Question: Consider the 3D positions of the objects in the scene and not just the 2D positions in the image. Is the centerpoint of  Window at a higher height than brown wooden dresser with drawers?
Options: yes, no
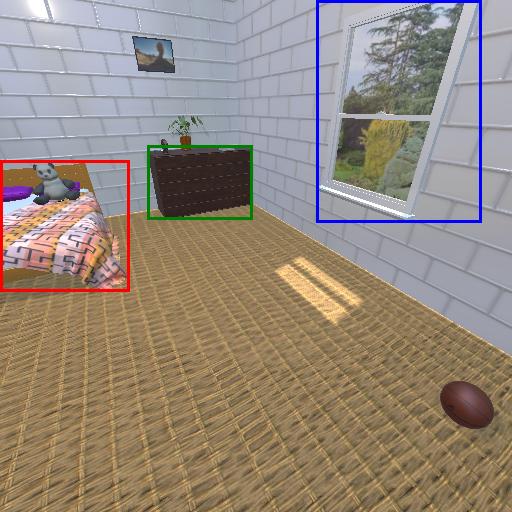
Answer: yes